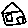
Label: house